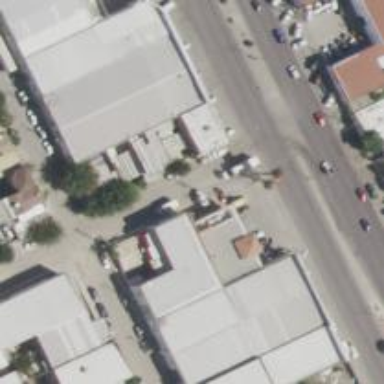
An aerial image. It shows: Convenience shop.